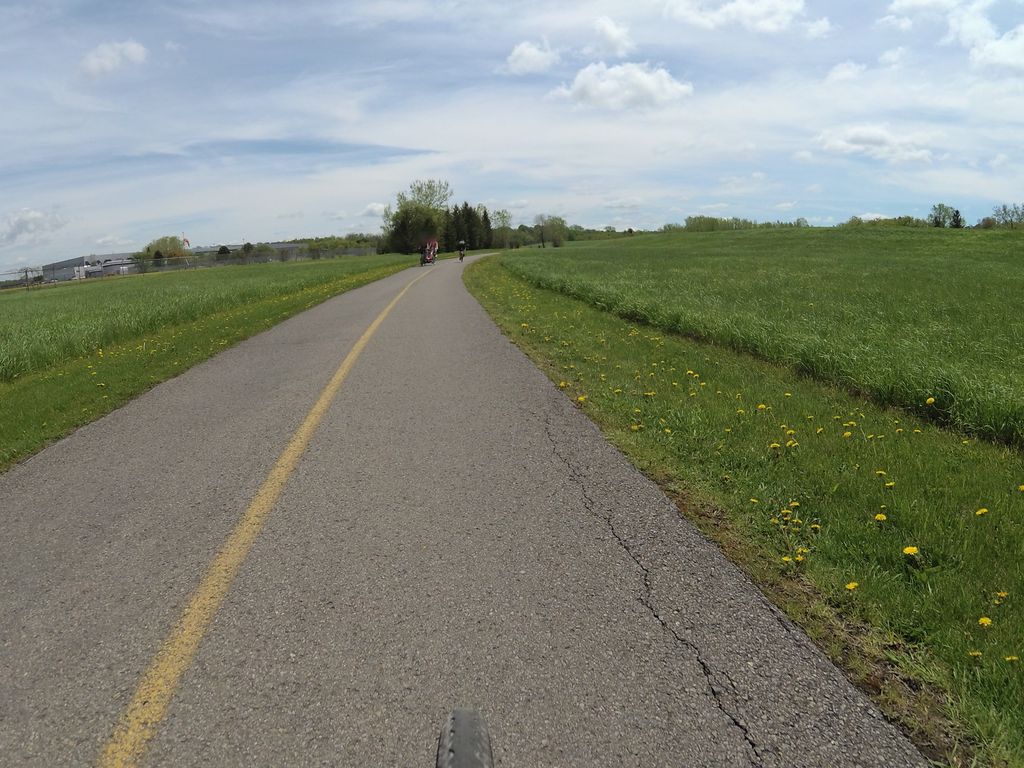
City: ottawa-gatineau